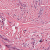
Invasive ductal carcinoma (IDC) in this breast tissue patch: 1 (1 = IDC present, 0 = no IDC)